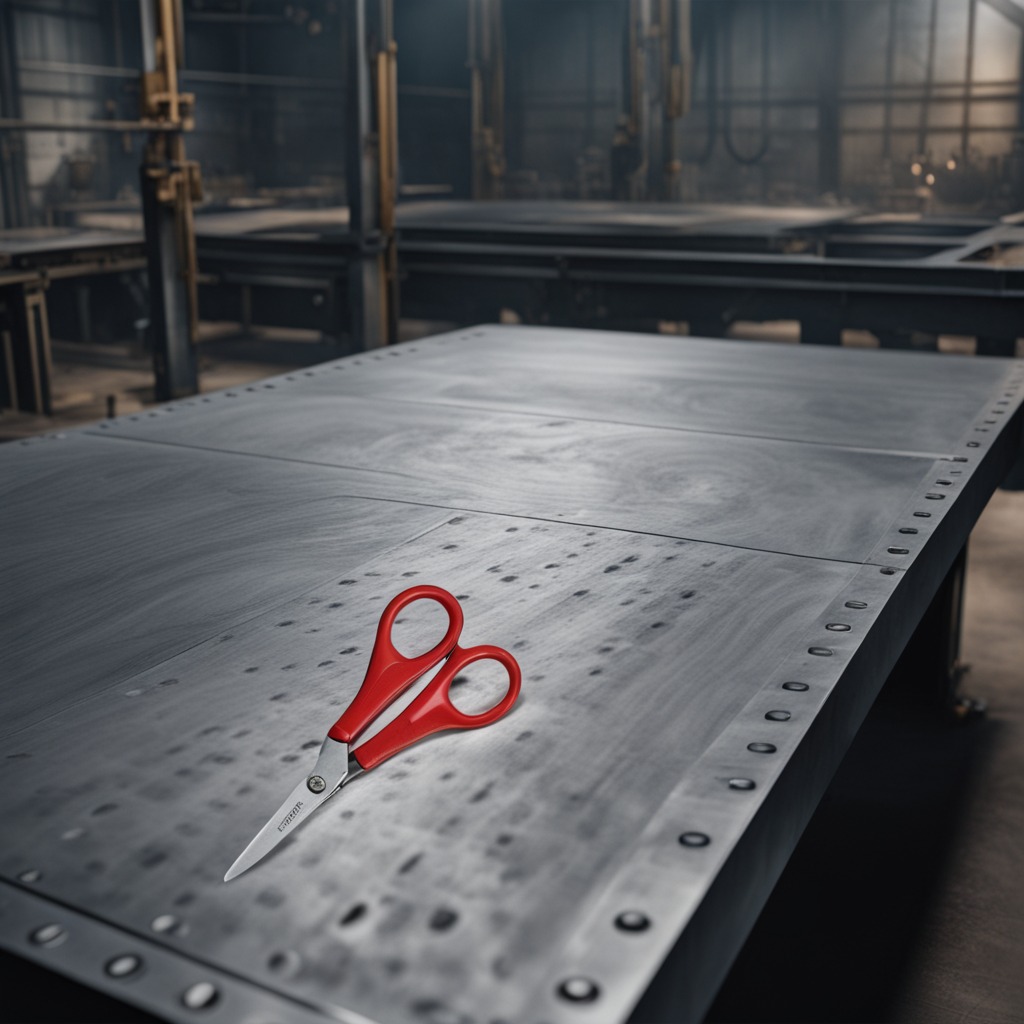
A scissor is lying on the cold steel table in a mining workshop.